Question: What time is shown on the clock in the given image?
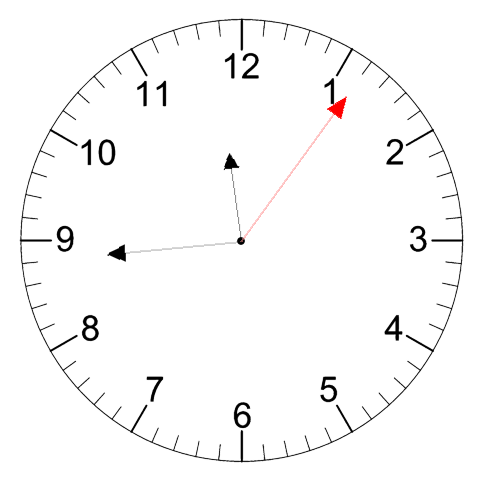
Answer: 11:44:06